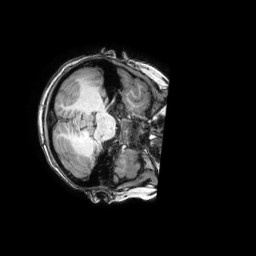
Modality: T1w
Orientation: axial
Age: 7
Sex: female
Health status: healthy